Aerial crown-view tile of a tropical tree (Barro Colorado Island, Panama), acquired 20250512:
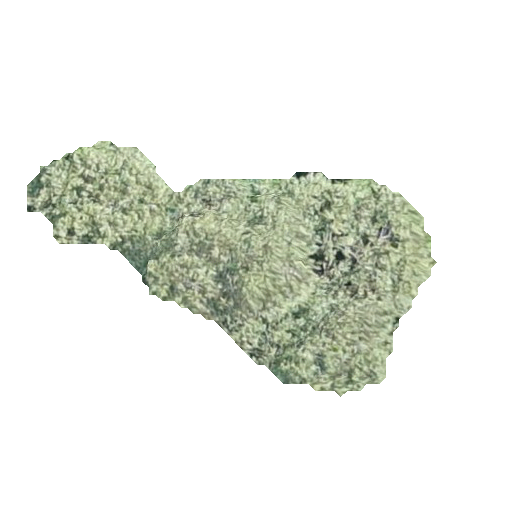
Species: Luehea seemannii
GBIF accepted scientific name: Luehea seemannii
Crown area: 82.723 m²